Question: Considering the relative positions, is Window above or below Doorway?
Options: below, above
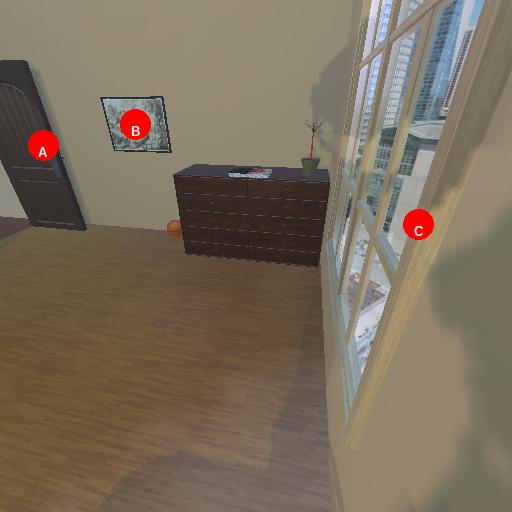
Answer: below